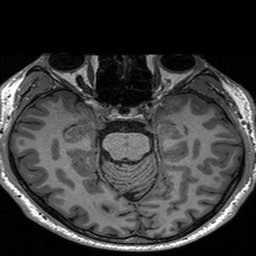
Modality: T1w
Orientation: coronal
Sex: male